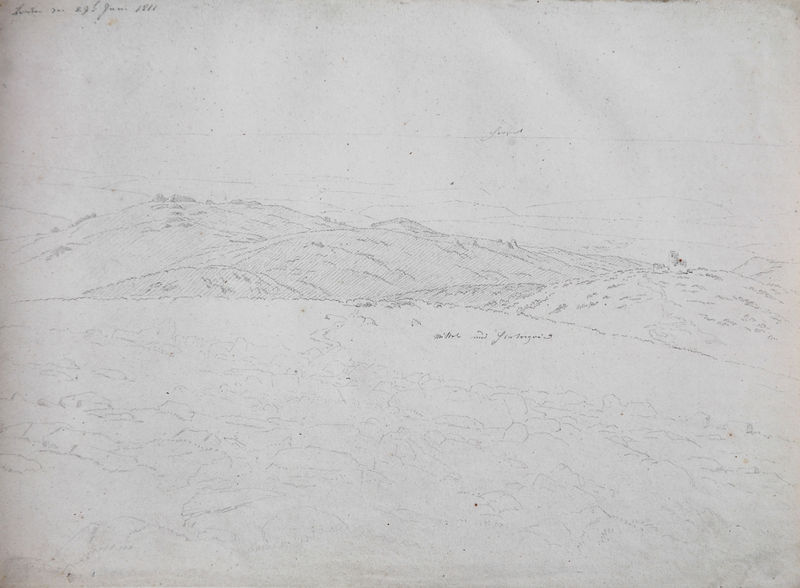
Titel: Landschaft Brocken
Künstler: Caspar David Friedrich
Standort: Schweinfurt
Institution: Museum Georg Schäfer
Schlagwörter: berg, felsen, himmel, meer, wasser, weiß, fluss, landschaft, see, ufer, grau, hell, kreide, profil, schwarz, skizze, vordergrund, zeichnung, gras, rasen, schnee, weg, wiese, beige, profile, blass, steine, signatur, ebene, feld, felder, ferne, horizont, horizontlinie, hügel, natur, busch, sträucher, wege, boden, drei, blatt, sanft, tal, zart, anhöhe, deutschland, schwung, küste, schrift, papier, umrisse, ansicht, bogen, studie, abhang, spuren, berge, bergig, düne, flächen, gipfel, hang, kamm, wüste, gelände, grafik, graphik, alm, linien, hügellandschaft, inschrift, datum, zahlen, ziffern, transparent, dünn, hoch, striche, umriss, bucht, unscharf, tusche, kohle, kontur, schwarzweiss, kuppen, schraffur, stich, text, beschriftung, bleistift, entwurf, graphisch, bewachsen, hügelig, gestaffelt, leicht, brocken, gebirgslandschaft, arkadien, caspar david friedrich, mittelfeld, verloren, gewellt, schwach, aufriss, vorzeichnung, notiz, zeile, formation, graphit, wörter, meereslandschaft, mittelgebirge, wenig, andeutung, um 1800, beulen, duftig, erdprofil, gbeirge, stic, zsichnung, wie, landschaft zeuichnung hügel